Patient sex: M
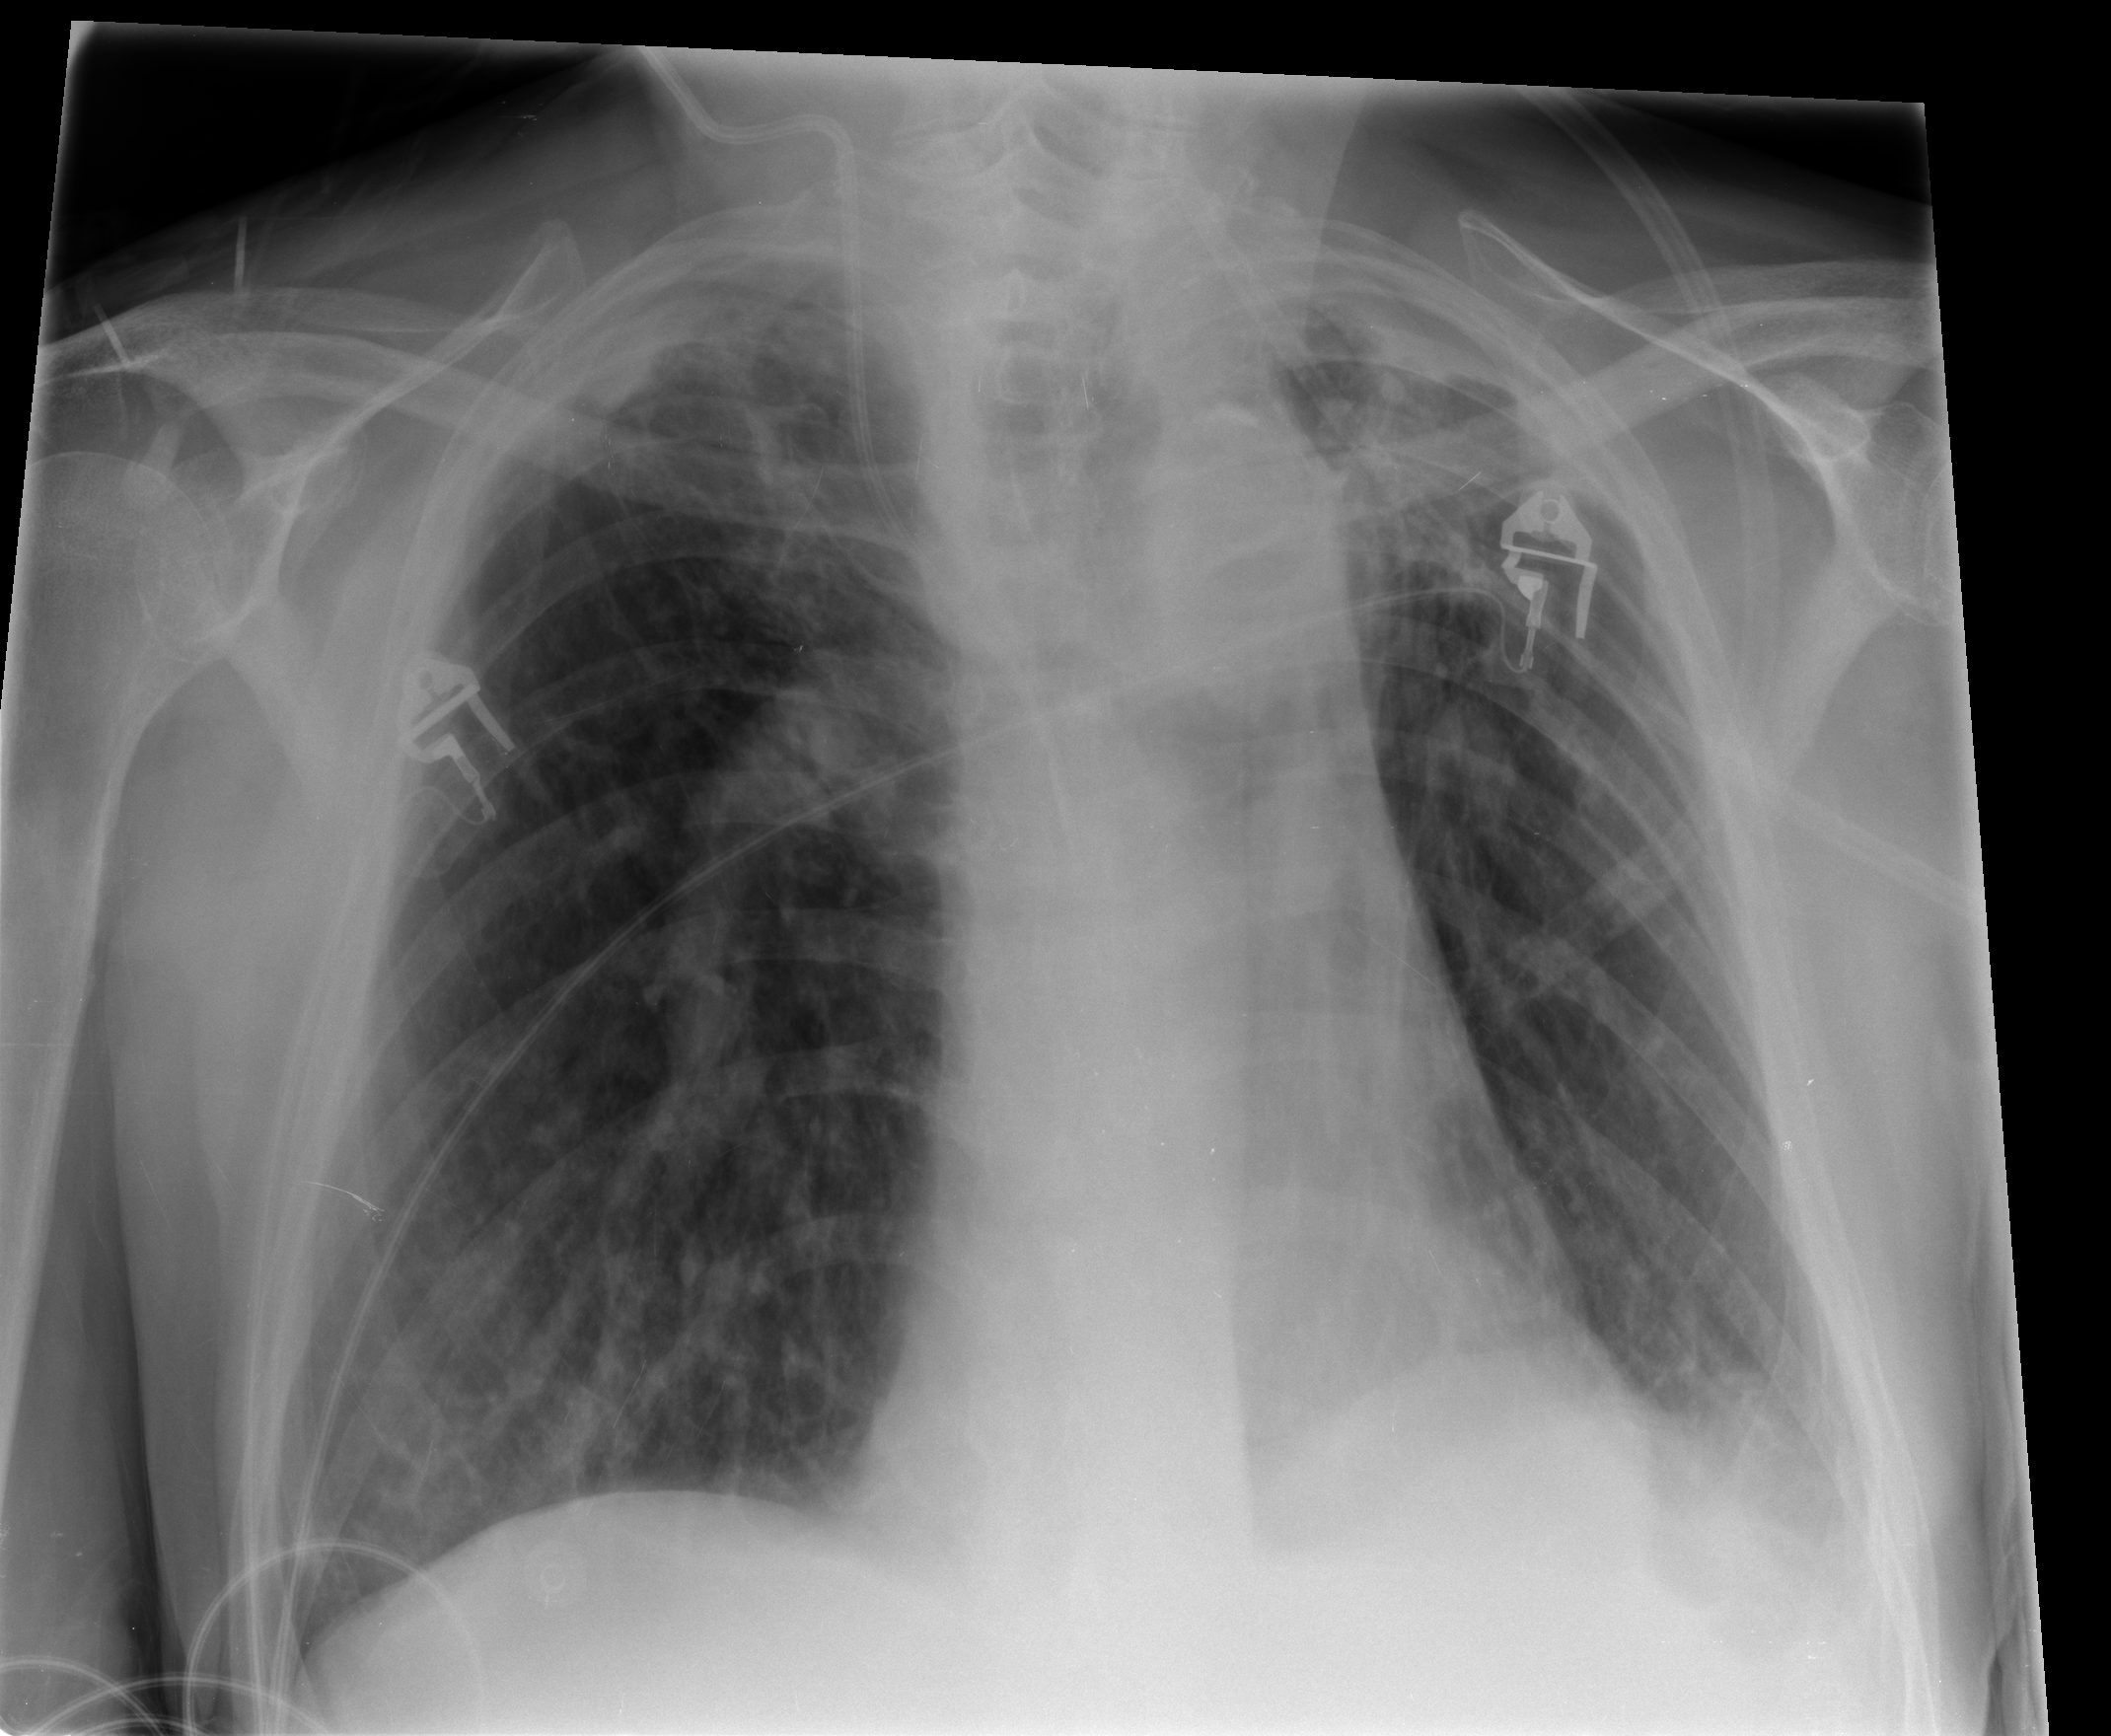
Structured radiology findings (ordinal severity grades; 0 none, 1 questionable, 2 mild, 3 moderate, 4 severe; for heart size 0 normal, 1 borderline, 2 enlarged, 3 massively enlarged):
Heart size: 0
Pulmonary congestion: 0
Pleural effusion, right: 0
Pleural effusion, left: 1
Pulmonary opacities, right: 2
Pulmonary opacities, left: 1
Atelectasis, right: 0
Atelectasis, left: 0